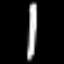
Label: pencil